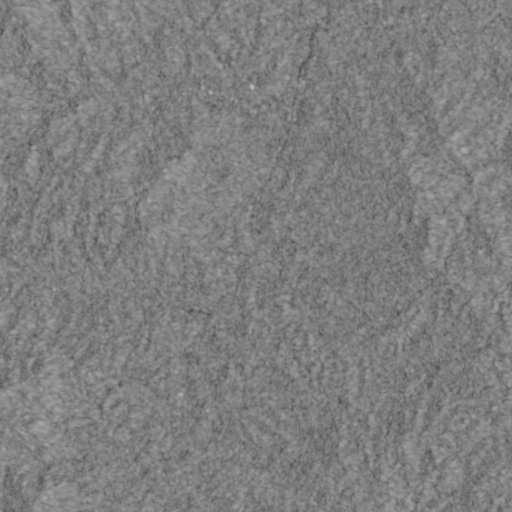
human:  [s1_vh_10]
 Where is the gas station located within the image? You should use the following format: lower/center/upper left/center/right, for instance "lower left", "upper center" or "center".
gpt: The gas station is located in the lower left of the image.
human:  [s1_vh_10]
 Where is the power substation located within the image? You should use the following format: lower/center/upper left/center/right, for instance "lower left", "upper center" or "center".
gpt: The power substation is located in the center of the image.
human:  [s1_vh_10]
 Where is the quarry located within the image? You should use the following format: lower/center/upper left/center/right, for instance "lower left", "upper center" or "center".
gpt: The quarry is located in the upper right of the image.
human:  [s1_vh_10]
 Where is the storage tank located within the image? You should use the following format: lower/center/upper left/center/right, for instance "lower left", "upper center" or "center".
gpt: The storage tank is located in the upper left of the image.
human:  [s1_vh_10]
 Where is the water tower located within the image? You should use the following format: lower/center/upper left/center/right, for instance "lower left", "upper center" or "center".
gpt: The water tower is located in the lower right of the image.
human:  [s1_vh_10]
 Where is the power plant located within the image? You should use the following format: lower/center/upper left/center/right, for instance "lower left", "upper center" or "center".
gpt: There is no power plant in the image.

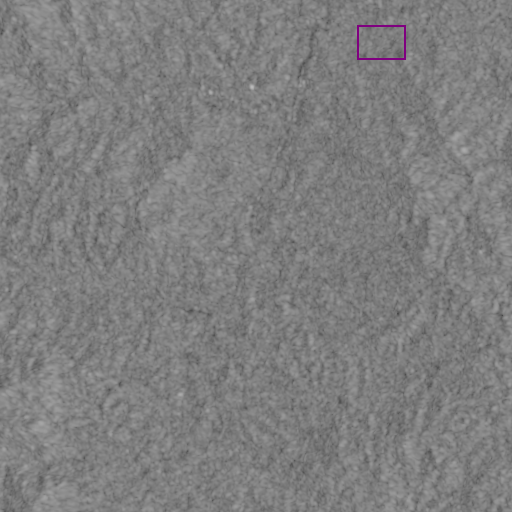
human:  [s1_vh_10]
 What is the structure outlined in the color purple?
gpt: The structure outlined in purple is a quarry.
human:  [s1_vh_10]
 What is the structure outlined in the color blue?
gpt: There is no blue outline.